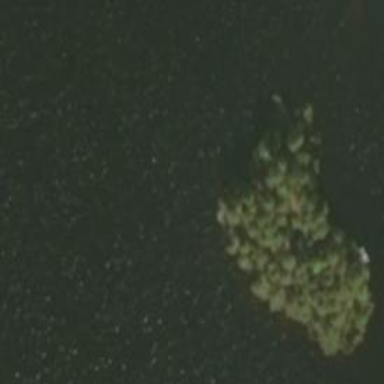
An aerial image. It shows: Islet.